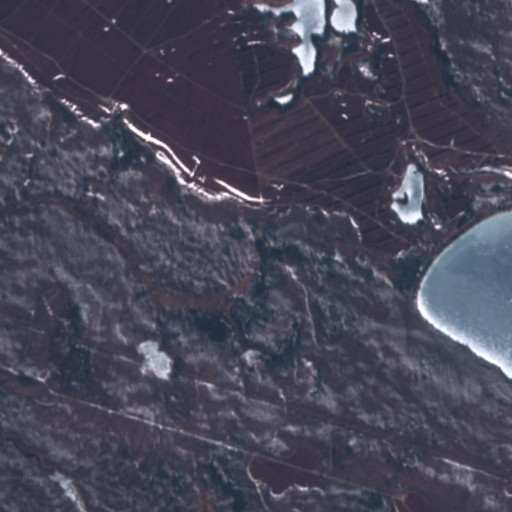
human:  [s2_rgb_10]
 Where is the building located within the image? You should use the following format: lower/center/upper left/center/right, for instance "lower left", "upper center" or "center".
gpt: The building is located in the upper right of the image.
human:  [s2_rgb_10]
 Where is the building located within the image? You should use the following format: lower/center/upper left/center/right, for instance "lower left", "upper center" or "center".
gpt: The building is located in the upper right of the image.
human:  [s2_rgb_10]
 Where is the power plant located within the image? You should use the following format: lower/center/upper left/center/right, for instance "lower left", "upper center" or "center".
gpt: There is no power plant in the image.